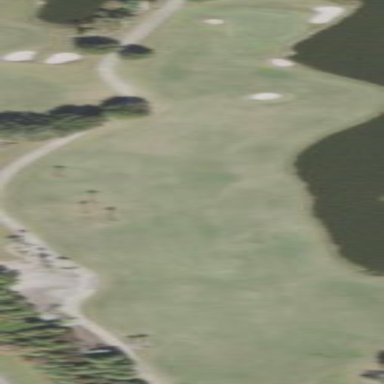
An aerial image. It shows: Grassy area designated as golf fairway.